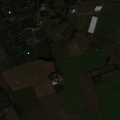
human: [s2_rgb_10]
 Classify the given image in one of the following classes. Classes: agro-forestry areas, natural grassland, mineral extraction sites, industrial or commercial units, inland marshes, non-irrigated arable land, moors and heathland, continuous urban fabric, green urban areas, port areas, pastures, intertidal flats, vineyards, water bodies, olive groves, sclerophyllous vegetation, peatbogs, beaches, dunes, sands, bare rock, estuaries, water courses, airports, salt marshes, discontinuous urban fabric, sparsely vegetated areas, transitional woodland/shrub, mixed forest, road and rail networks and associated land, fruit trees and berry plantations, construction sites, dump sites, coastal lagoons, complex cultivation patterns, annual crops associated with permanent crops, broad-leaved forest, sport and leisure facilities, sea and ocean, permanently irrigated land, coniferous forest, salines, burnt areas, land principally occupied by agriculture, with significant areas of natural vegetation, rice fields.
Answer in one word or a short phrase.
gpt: discontinuous urban fabric, non-irrigated arable land